Aerial crown-view tile of a tropical tree (Barro Colorado Island, Panama), acquired 20250217:
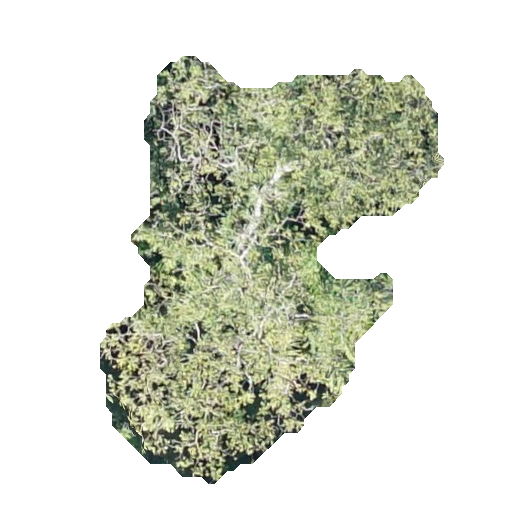
Species: Spondias mombin
GBIF accepted scientific name: Spondias mombin
Crown area: 134.694 m²